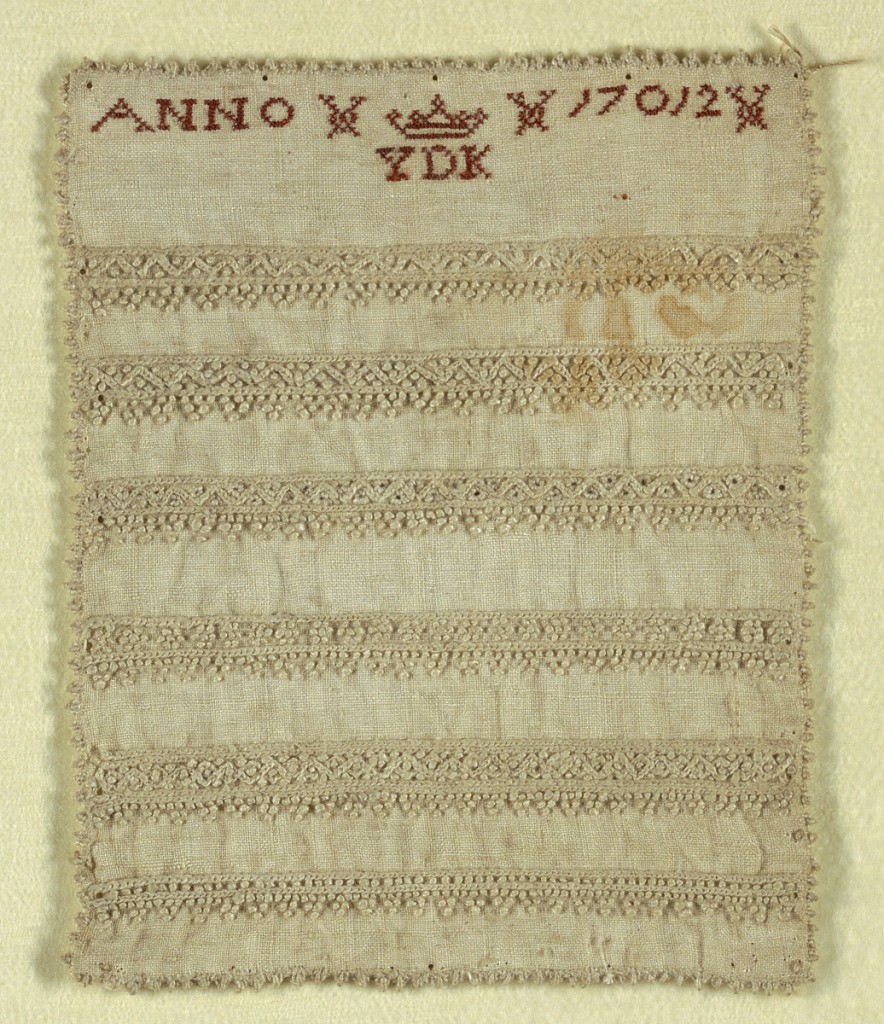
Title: Sampler
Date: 1701–02
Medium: linen Technique: knots, chain, eyelet and loop stitches on plain weave
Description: Six cross borders, geometrical patterns in embroidery; initials "YDK" crowned "ANNO 17012"; edged with small knots.